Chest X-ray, AP view. Patient: 57 years old, sex F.
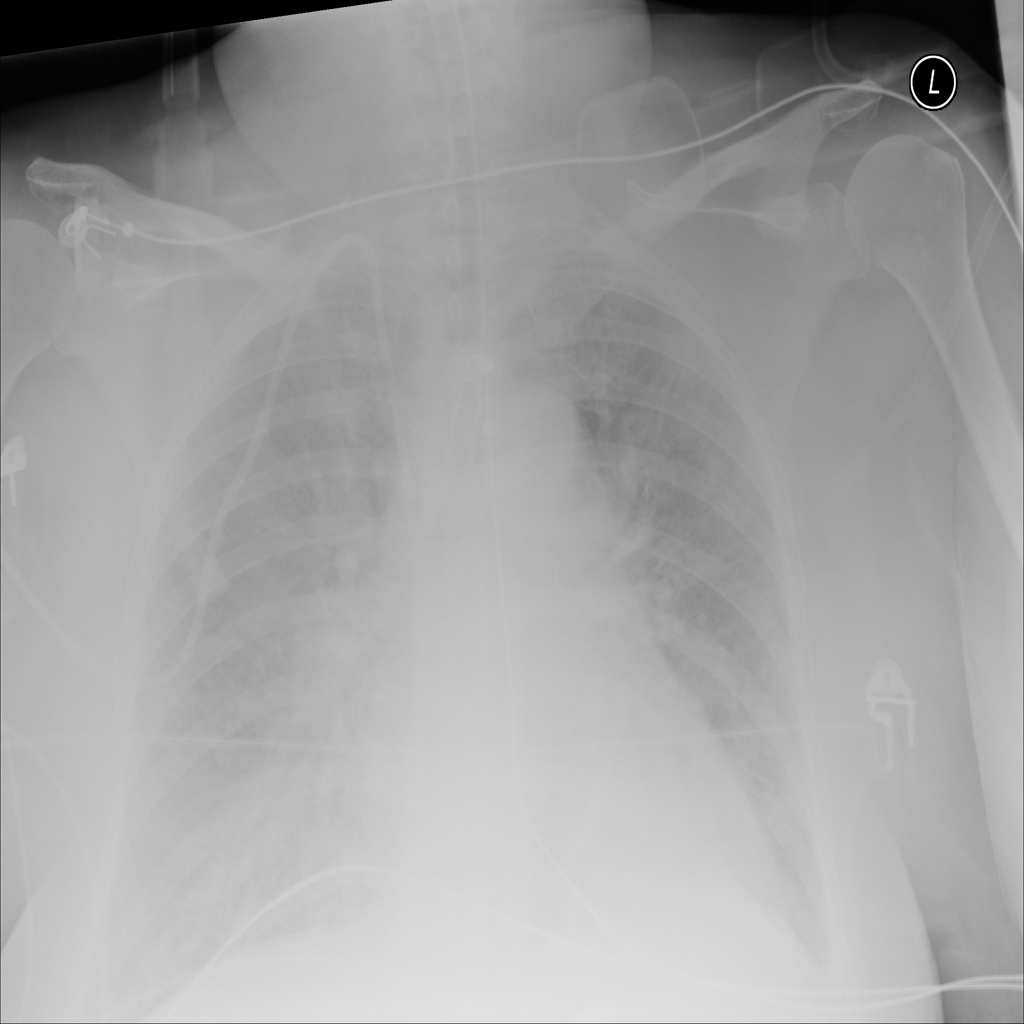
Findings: Infiltration